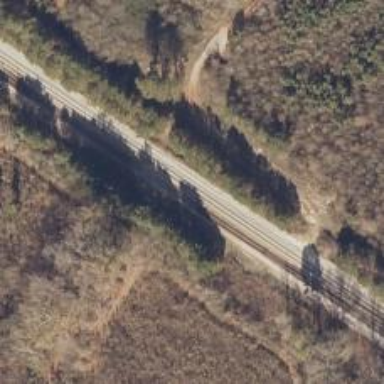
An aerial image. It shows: Railroad crossover.